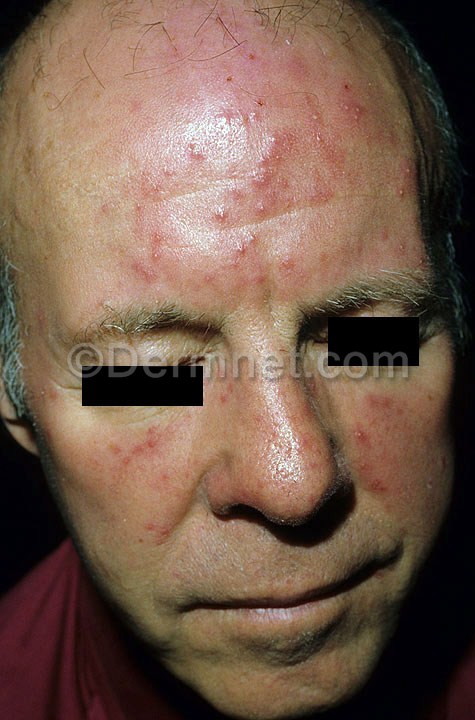
Disease: Acne and Rosacea Photos